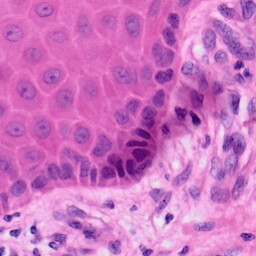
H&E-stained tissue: Skin